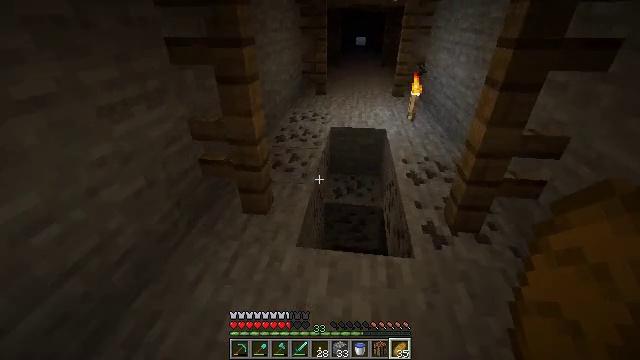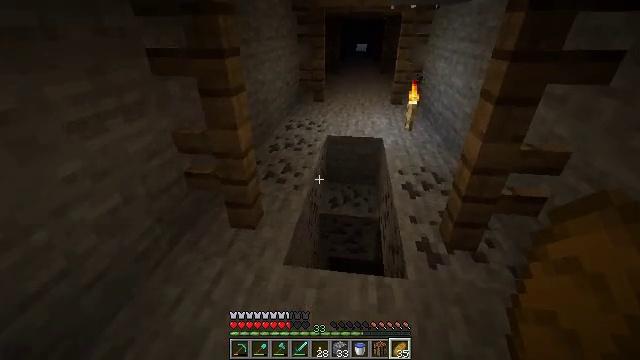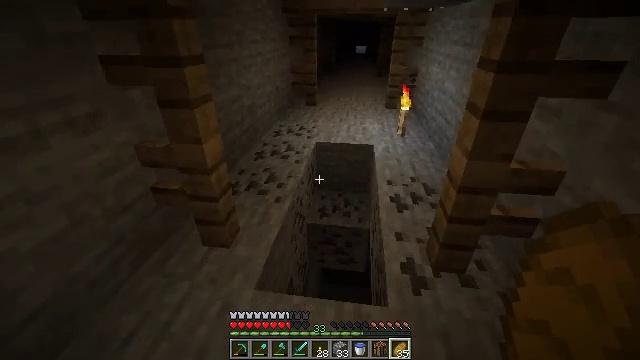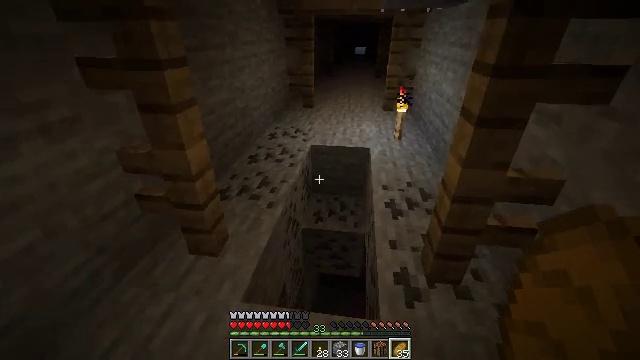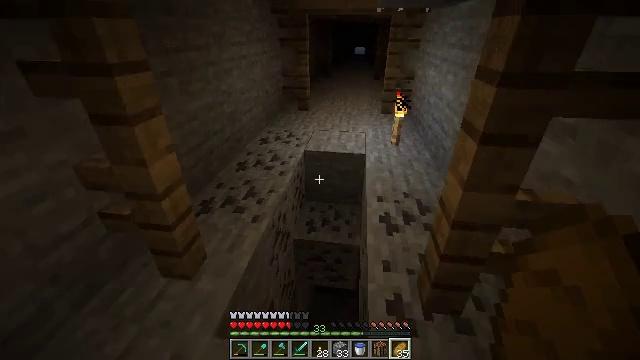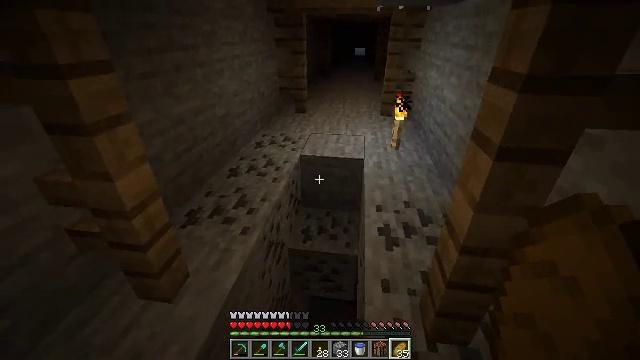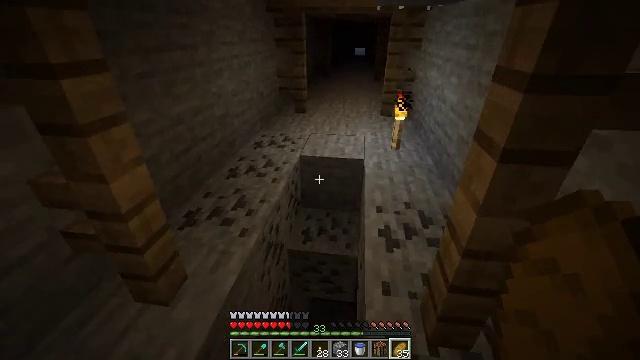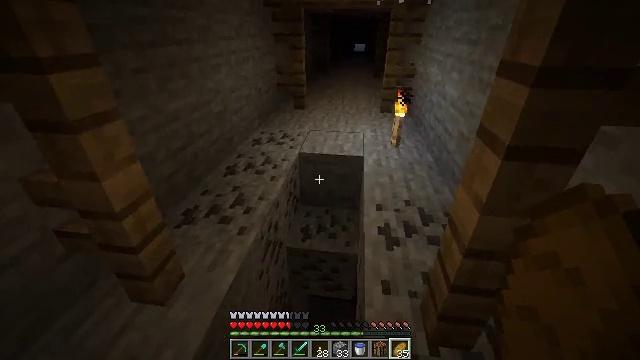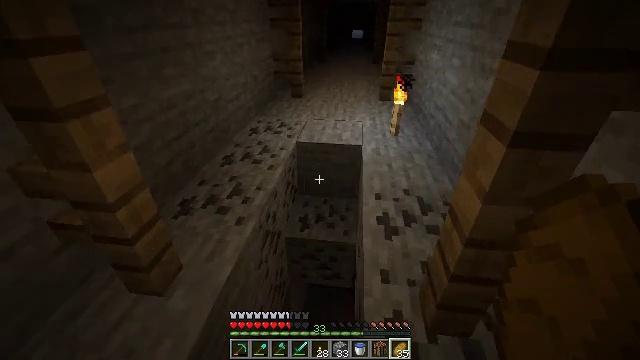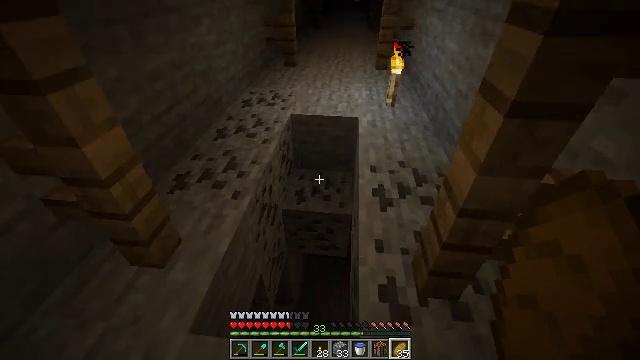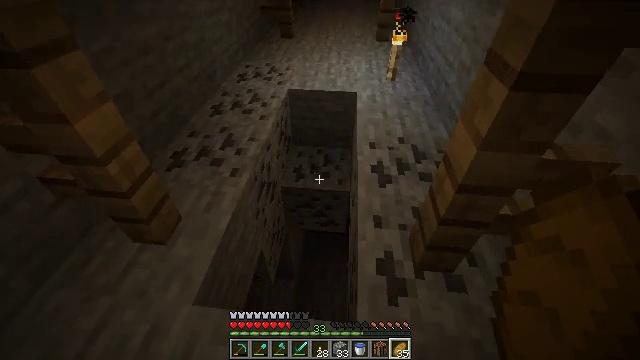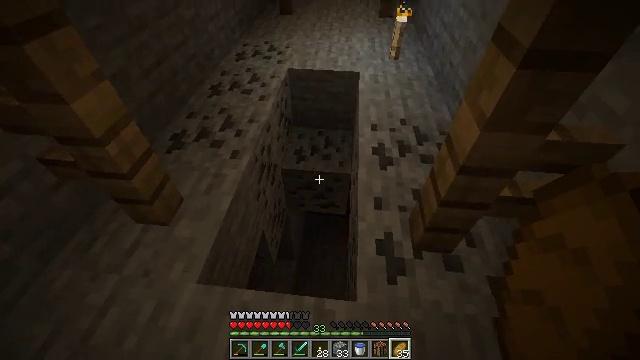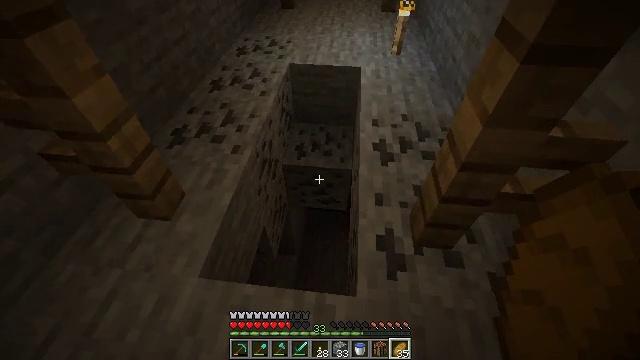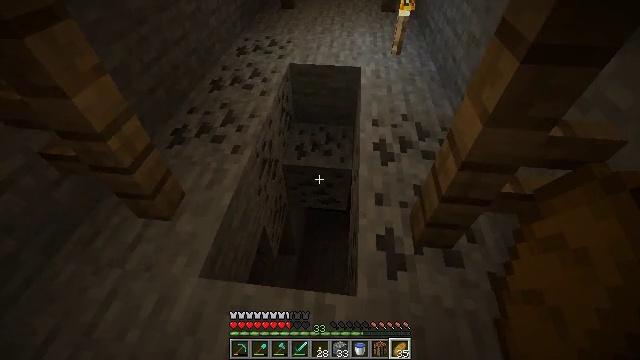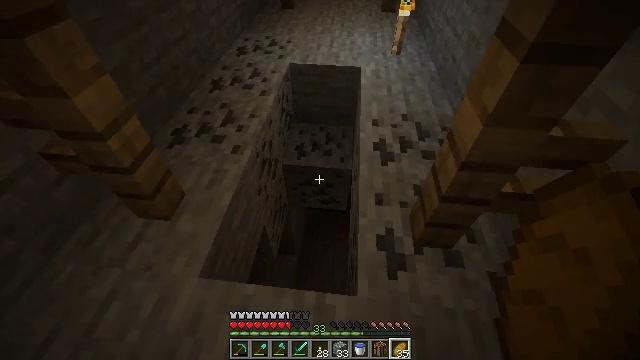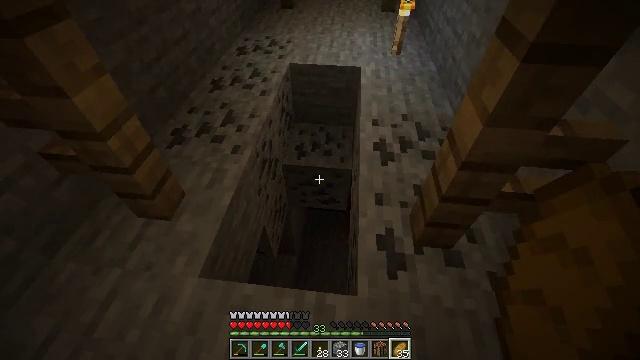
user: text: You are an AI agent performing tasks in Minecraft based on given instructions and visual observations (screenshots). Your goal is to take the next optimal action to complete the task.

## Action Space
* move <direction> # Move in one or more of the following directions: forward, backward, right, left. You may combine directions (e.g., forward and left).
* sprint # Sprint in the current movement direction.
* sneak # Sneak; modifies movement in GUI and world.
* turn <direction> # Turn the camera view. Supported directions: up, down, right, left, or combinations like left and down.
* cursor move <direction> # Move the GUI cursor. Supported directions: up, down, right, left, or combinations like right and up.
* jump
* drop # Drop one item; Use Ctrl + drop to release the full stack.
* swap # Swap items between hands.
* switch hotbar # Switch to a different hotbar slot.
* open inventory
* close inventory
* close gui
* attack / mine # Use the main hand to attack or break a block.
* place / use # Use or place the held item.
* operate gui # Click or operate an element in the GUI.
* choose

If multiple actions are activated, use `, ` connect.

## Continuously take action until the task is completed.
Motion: motion action
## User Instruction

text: Break down the oak fence.
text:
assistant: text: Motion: move forward and move right, turn up
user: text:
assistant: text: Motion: move forward and move right
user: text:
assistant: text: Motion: move forward
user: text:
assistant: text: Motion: move forward
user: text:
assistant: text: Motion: no_op
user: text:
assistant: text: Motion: no_op
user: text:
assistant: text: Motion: no_op
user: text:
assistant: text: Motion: turn down
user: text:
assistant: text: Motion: turn right and down
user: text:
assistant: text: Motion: turn down
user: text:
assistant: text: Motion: turn down
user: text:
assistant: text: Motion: no_op
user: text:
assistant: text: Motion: no_op
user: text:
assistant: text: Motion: no_op
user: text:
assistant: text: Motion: no_op
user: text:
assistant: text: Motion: no_op
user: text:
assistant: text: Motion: no_op
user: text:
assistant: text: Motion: no_op
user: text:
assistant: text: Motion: no_op
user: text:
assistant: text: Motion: no_op
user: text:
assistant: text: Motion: no_op
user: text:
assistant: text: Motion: no_op
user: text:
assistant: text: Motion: turn up
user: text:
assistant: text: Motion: turn up
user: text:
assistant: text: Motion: turn left and up
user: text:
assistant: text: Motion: turn up
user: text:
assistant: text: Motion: no_op
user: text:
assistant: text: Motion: no_op
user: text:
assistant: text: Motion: no_op
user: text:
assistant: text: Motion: no_op